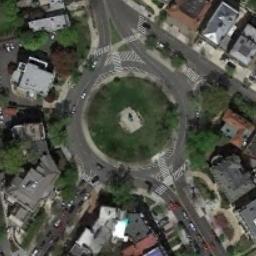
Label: roundabout